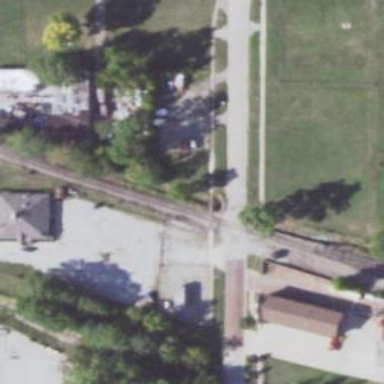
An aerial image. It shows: Railway crossing.